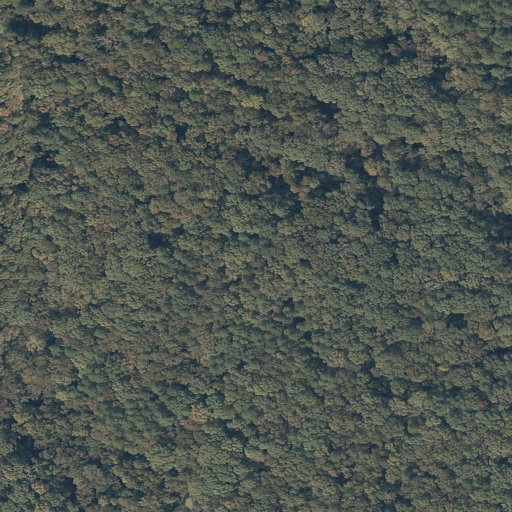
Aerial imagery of cliff(s) in Mississippi named Carver Bluff containing deciduous forest, mixed forest, and evergreen forest